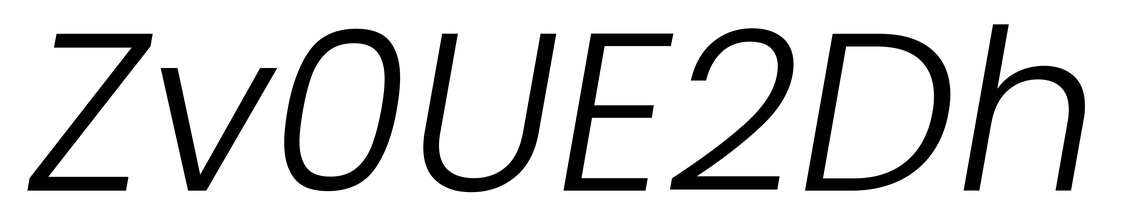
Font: Poppins-LightItalic